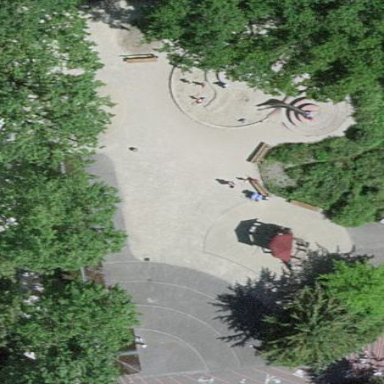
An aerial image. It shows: Playground area for leisure land.